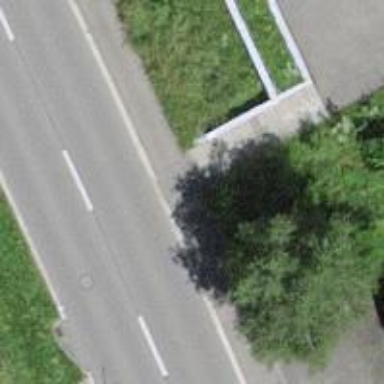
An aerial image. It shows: Road with steps.